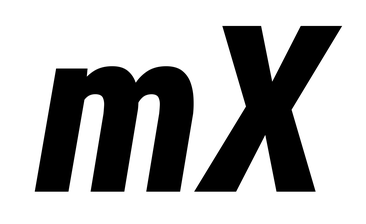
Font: Roboto-Italic_Condensed_ExtraBold_Italic